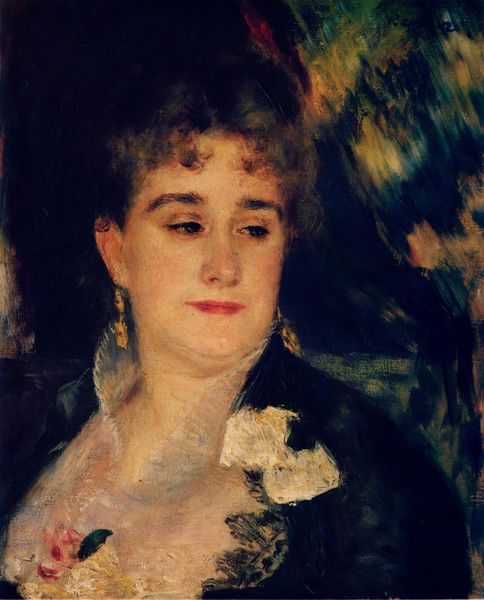
Titel: Madame Charpentier
Künstler: Pierre Auguste Renoir
Standort: Paris
Institution: Musée d'Orsay
Schlagwörter: baum, blau, dunkel, gemälde, haut, kopf, schatten, weiß, cezanne, gelb, grün, impressionismus, landschaft, ocker, auguste renoir, ausschnitt, bar, blume, blumen, braun, brust, bunt, busen, degas, frankreich, frau, frisur, grau, haar, hell, hintergrund, kleid, licht, mund, nase, ohr, ohrring, orange, paris, pastell, renoir, schmuck, schwarz, blick, blüte, dame, park, rose, rosen, rot, beige, gesellschaft, hochformat, malerei, schleife, alt, hemd, jacke, augen, blass, bluse, gesicht, inkarnat, kragen, spitze, bild, bildnis, hals, portrait, porträt, vorhang, öl, natur, pastos, auge, gewand, gold, haare, halbfigur, mantel, reich, stoff, ohrringe, spitzen, augenbrauen, brosche, brustbild, dekollete, dekolletee, dekollte, dekoltee, en face, frontal, hübsch, kinn, kontrast, lippen, locke, locken, löckchen, madame, mittelscheitel, ohren, rosa, rouge, schminke, schultern, traurig, zart, rund, garten, lächeln, ruhe, farben, farbe, ausdruck, dega, drehen, französisch, ölgemälde, dick, zopf, impressionistisch, monet, schmal, brauen, büste, manet, hochgesteckt, pastellfarben, gesenkter blick, hochsteckfrisur, nachdenklich, rüschen, dekollette, fliege, lippenstift, stola, decolleté, make up, wimpern, unscharf, fett, mollig, auguste, portait, stehkragen, buschig, tracht, flecken, rau, arrogant, seitenblick, verschwommen, halbprofil, verwischt, doppelkinn, üppig, durchsichtig, impressionimus, zugewandt, dekolltee, spitzenkragen, golden, porträit, schmallippig, gerundet, gewellt, dicklich, abgewendeter blick, rote lippen, prüfend, pinselductus, harre, rundlich, anstecker, shcmuck, abschätzig, drall, augne, frua, freiluft, ohrhänger, korpulent, mde, expressivität, brustbildnis, brüsste, elde, follies bergeres, frontalasnicht, füllige frau, gesnkt, impressionistsich, impressionstisch, mademoiselle, mme, obama, renoire, madam, augeb, wohlgerundet